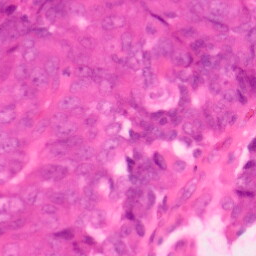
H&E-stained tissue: Colon